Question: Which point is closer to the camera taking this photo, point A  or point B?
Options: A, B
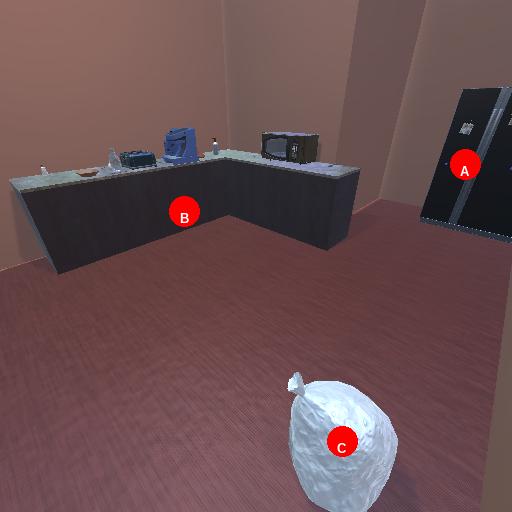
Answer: A